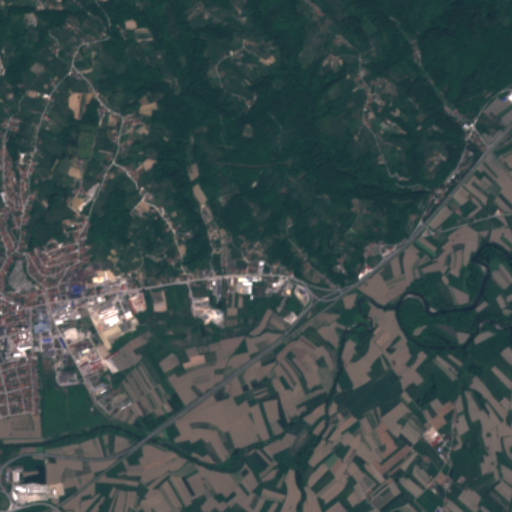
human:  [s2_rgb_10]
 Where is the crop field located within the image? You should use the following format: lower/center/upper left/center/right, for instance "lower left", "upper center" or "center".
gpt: The crop field is located in the lower left of the image.
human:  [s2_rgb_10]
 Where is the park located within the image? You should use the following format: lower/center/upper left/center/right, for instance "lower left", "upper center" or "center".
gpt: The park is located in the upper left of the image.
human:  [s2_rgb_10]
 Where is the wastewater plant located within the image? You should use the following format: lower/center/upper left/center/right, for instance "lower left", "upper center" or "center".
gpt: The wastewater plant is located in the lower left of the image.
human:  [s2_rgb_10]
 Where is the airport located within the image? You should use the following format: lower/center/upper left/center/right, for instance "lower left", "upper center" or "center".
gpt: There is no airport in the image.